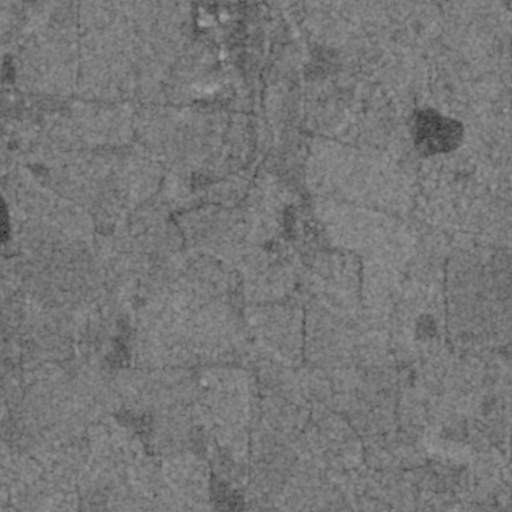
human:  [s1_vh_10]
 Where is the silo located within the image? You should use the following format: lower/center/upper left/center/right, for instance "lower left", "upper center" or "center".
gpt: The silo is located in the lower center of the image.
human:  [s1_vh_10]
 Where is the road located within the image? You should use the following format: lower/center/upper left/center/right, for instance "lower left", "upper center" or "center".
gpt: There is no road in the image.

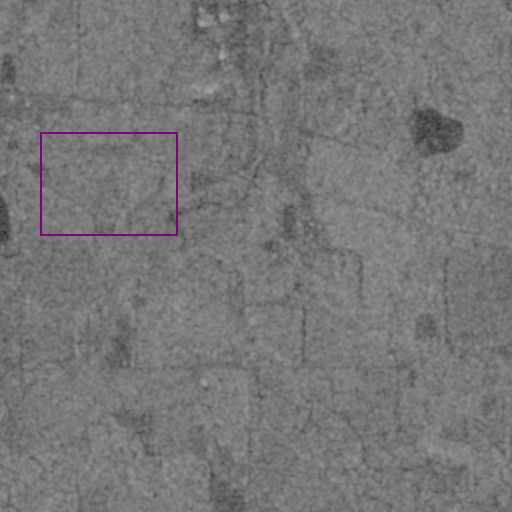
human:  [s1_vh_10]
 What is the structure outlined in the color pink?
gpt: There is no pink outline.
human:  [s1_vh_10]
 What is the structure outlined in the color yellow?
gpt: There is no structure outlined in yellow.